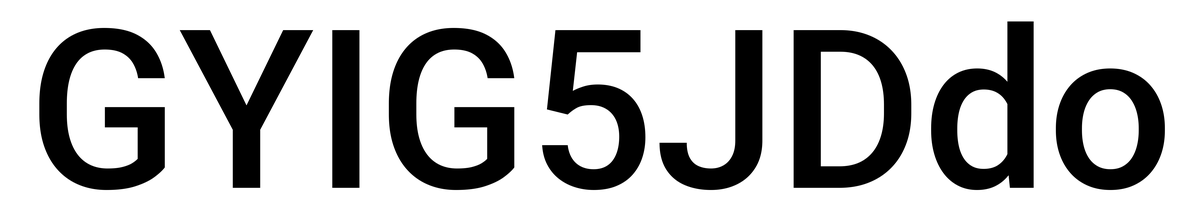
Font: Roboto_Medium